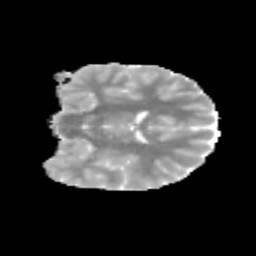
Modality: MD
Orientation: coronal
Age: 11
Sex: male
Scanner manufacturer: siemens
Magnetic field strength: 3 T
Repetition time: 3.8 s
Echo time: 0.07 s